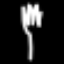
Label: fork